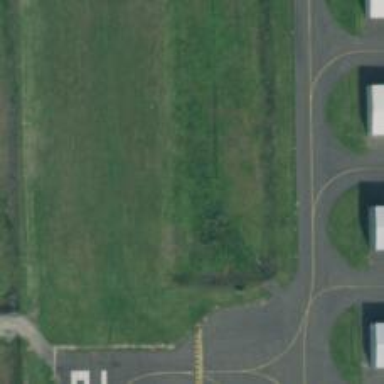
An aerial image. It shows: Image of taxiway at airport.